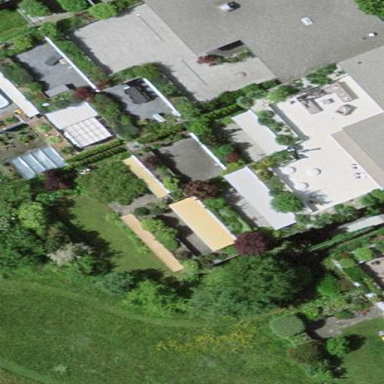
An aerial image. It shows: Terrace building.